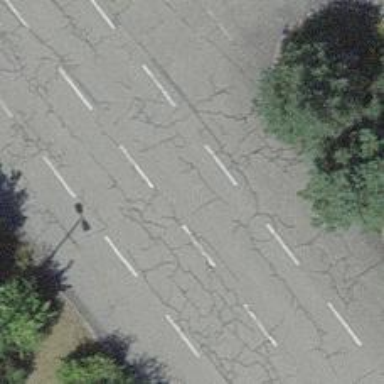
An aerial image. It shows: Service road.